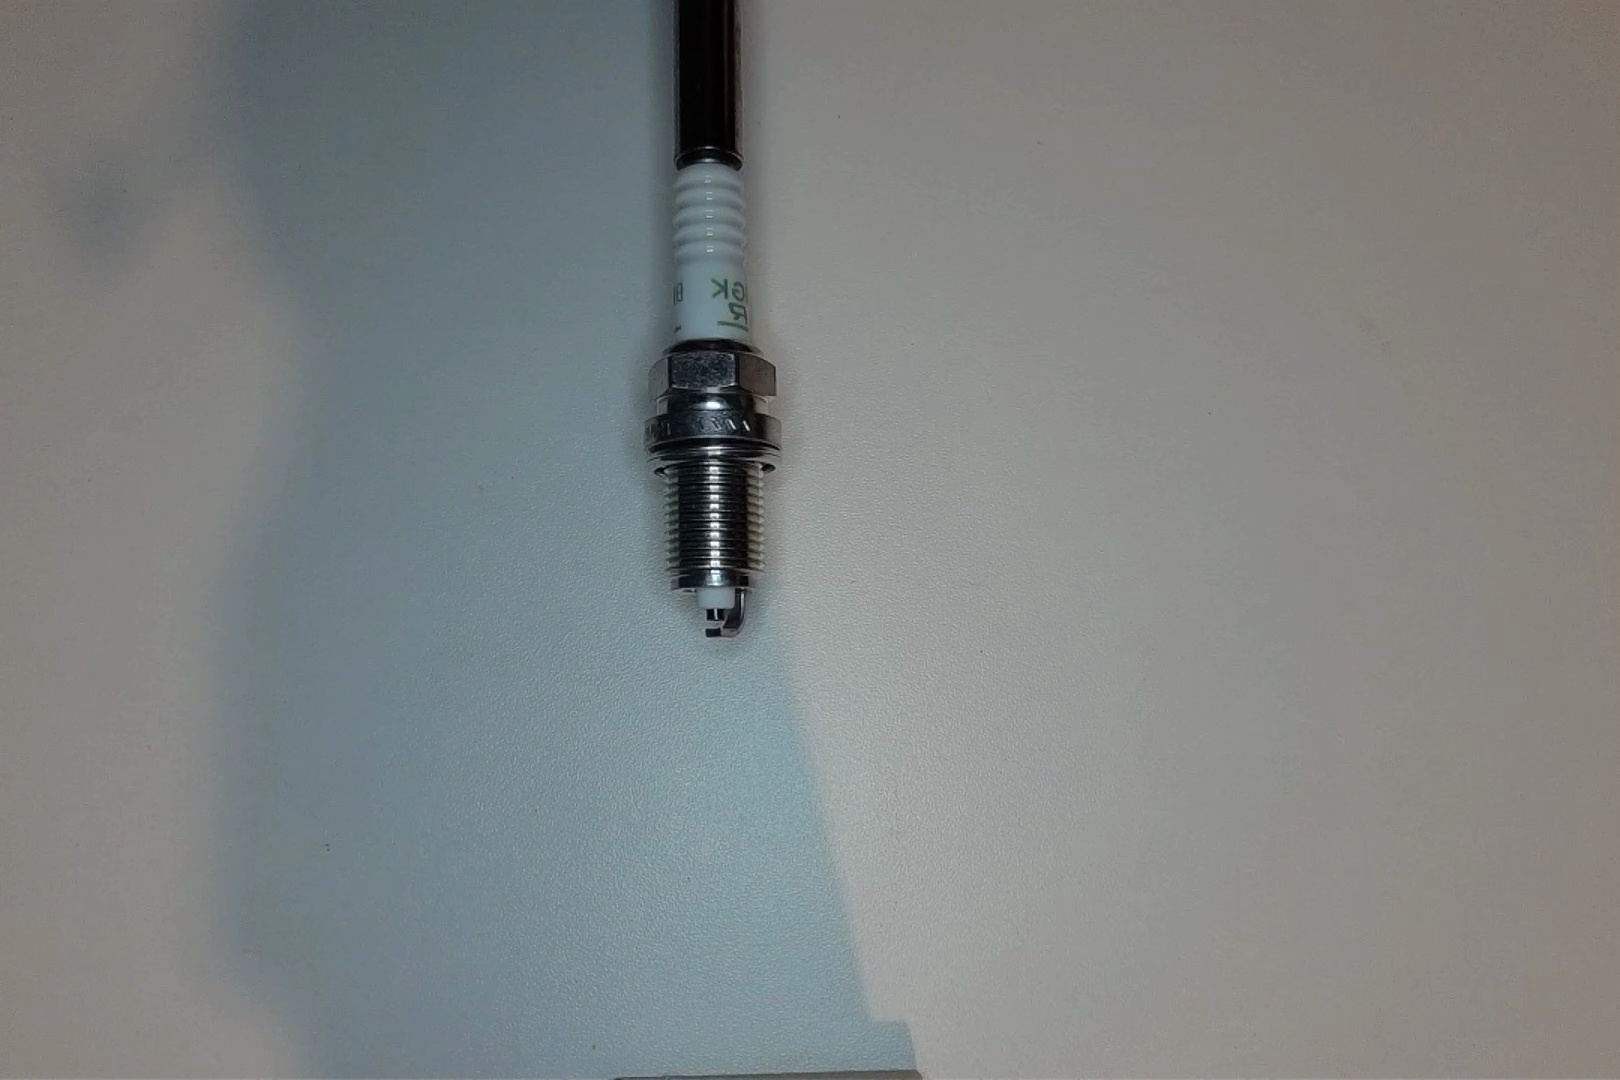
Label: no anomaly